Question: I am trying to get a colorbar to reside to the right-hand-side of a series of four subplots.
I'm using this code but the bar intersects with the last image as shown in this fig
'''
ax(1)=subplot(1,3,1);imagesc(stats.mean,[0 1]);colormap(jet(256)); title('mean');
ax(2)=subplot(1,3,2);imagesc(stats.median,[0 1]);colormap(jet(256)); title('median');
ax(3)=subplot(1,3,3);imagesc(stats.std,[0 1]);colormap(jet(256)); title('std');
h=colorbar;
set(h, 'Position', [.8314 .11 .0581 .8150]);
for i=1:3
pos=get(ax(i), 'Position');
set(ax(i), 'Position', [pos(1) pos(2) 0.85*pos(3) pos(4)]);
end;
'''
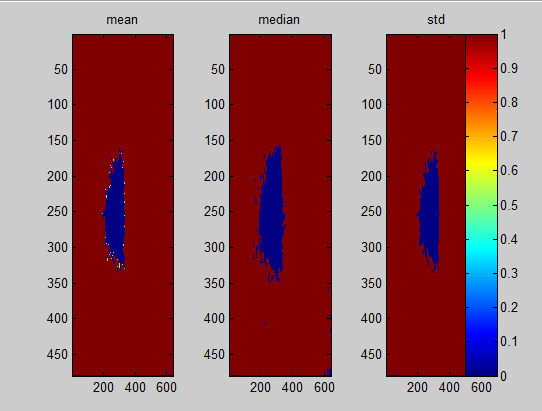
Answer: I suggest a different approach.
Suppose you are plotting the following:
'''
ax(1) = subplot(1,3,1);imagesc(rand(100,1),[0 1]);
ax(2) = subplot(1,3,2);imagesc(rand(100,1),[0 1]);
ax(3) = subplot(1,3,3);imagesc(rand(100,1),[0 1]);
'''
I recommend simply resetting the dimension of the third subplot which will be affected by 'colorbar' and stretching the figure to include the added colorbar.
'''
% Get positions of all the subplot
posa = get(ax,'position');
h = colorbar;
% Reset ax(3) position to before colorbar
set(ax(3),'position',posa{3})
% Set everything to units pixels (avoids dynamic reposition)
set([ax h],'units','pix')
% Widen figure by a factor of 1.1 (tweak it for needs)
posf = get(gcf,'position');
set(gcf,'position',[posf(1:2) posf(3)*1.1 posf(4)])
'''